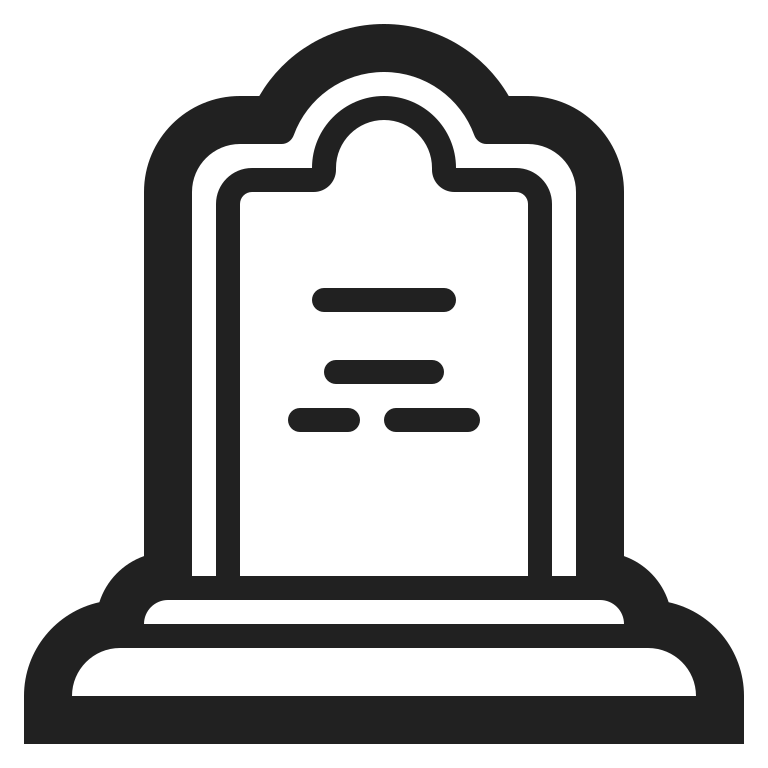
headstone high contrast